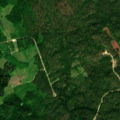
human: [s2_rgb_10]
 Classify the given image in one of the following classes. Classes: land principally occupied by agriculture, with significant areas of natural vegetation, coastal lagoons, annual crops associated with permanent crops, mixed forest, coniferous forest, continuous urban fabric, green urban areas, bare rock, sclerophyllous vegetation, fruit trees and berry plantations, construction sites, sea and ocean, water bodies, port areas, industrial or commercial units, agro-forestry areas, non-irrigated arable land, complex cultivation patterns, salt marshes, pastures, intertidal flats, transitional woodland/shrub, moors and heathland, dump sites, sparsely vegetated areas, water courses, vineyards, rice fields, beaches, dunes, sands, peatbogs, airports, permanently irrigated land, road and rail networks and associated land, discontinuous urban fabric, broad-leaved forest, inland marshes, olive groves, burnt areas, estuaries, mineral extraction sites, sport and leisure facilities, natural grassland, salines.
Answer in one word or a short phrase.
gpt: coniferous forest, mixed forest